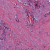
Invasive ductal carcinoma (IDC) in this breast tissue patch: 0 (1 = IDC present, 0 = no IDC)